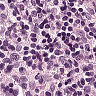
Metastatic tissue present: no